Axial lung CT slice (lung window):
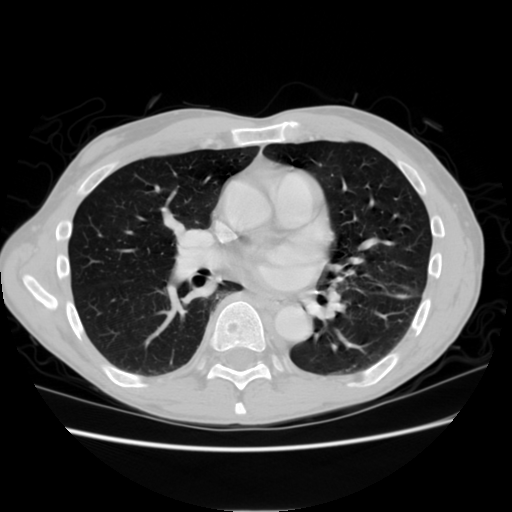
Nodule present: no